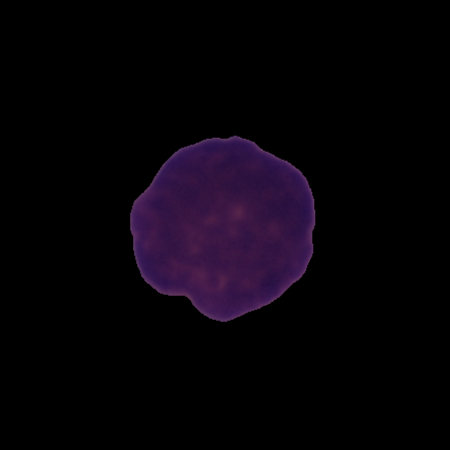
Label: cancer